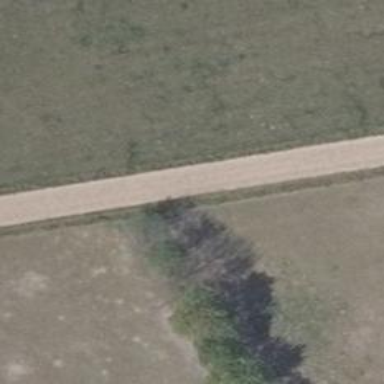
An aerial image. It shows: Row of deciduous broadleaved trees.